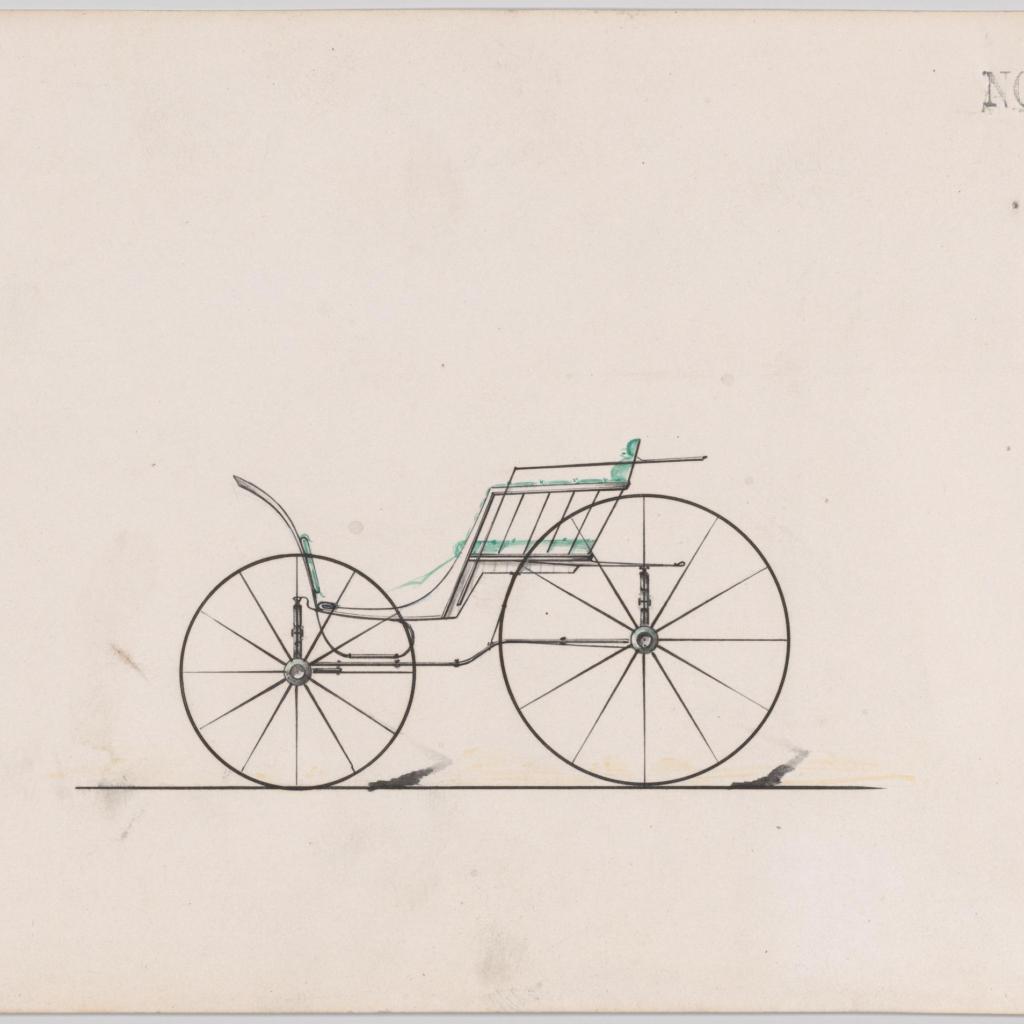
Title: Design for Pony Phaeton, no. 3080
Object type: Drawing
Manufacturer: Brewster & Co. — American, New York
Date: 1874
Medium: pen and black ink, watercolor and gouache
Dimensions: Sheet: 6 1/4 x 8 5/16 in. (15.9 x 21.1 cm)
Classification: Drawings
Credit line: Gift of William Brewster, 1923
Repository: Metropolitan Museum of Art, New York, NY